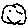
Label: smiley face